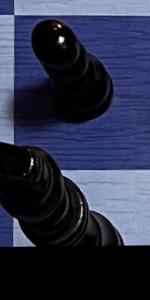
Label: King_Black